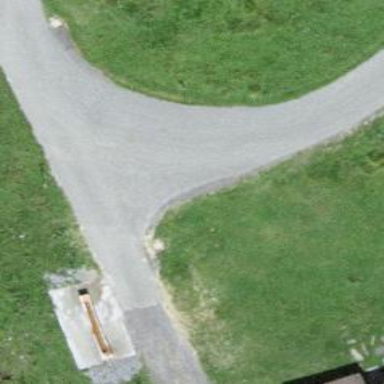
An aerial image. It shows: Well-maintained track road with grade 1 tracktype.